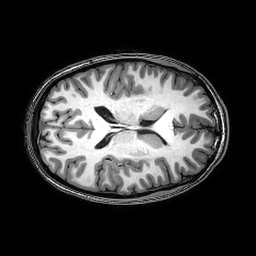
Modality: T1w
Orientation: axial
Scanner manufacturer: philips
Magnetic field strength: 3 T
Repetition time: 0.008145 s
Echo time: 0.00373 s